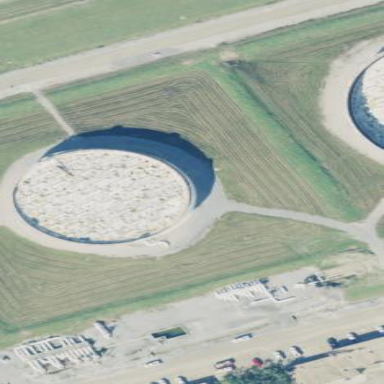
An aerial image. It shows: Storage tank created as man-made structure.